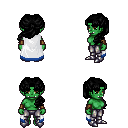
a pixel art fantasy rpg character, female body template, orc, green skin, white trimmed cape, metal pants, black princess hairstyle, leather bracers, metal boots, four views (front, back, left, right), 2x2 character sprite sheet, small pixel art, hard edges, no anti-aliasing